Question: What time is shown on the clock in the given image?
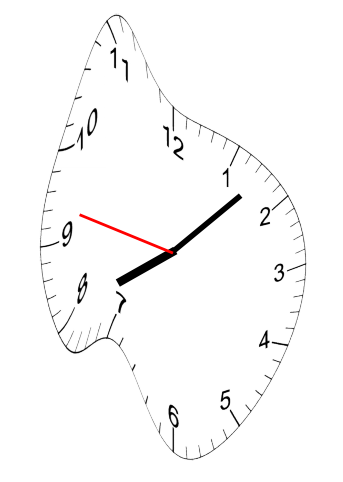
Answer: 08:07:47